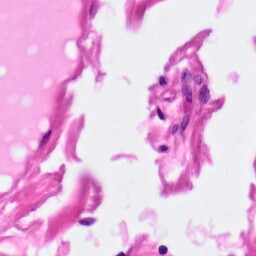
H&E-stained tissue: Pancreatic